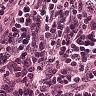
Metastatic tissue present: no